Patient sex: M
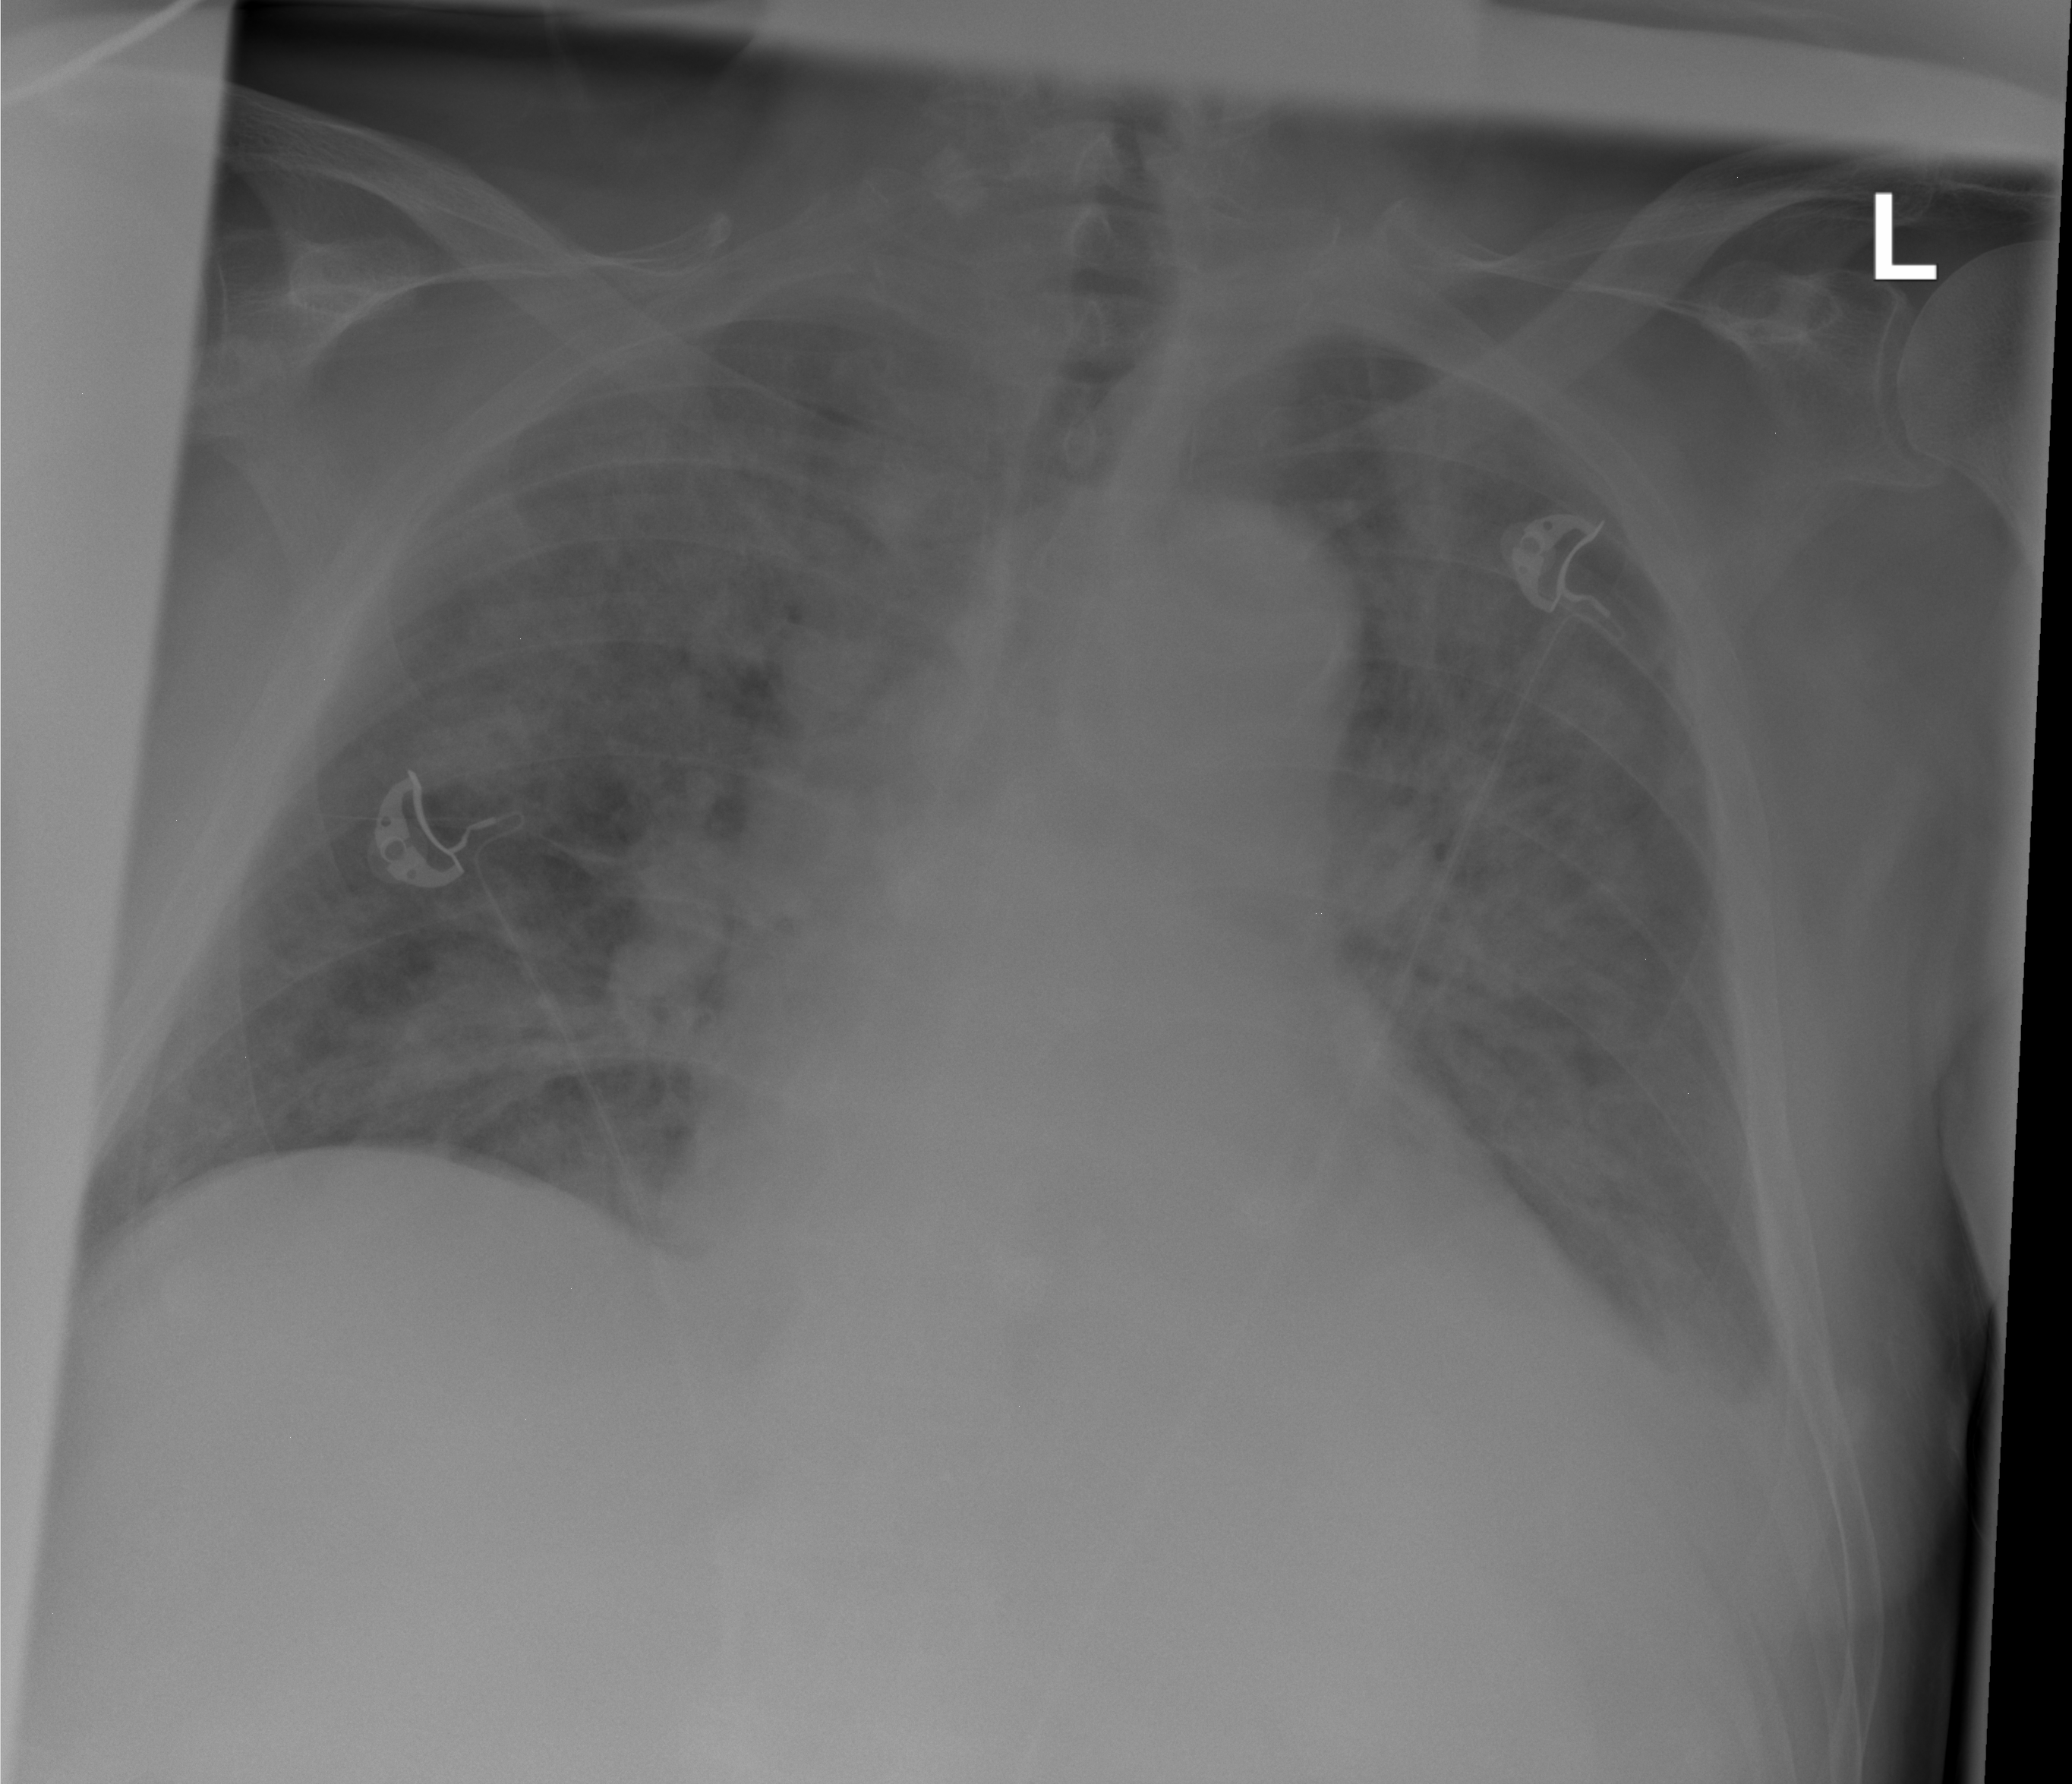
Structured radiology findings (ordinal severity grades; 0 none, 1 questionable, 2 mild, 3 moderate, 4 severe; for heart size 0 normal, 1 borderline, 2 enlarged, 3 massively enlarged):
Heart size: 2
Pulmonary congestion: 2
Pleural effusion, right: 0
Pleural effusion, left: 2
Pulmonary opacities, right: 3
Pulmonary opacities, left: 3
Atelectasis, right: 2
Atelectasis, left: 2